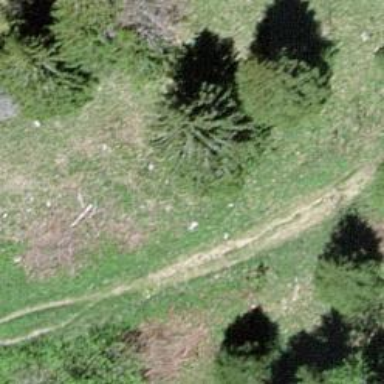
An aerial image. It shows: Needle-leaved tree in its natural environment.